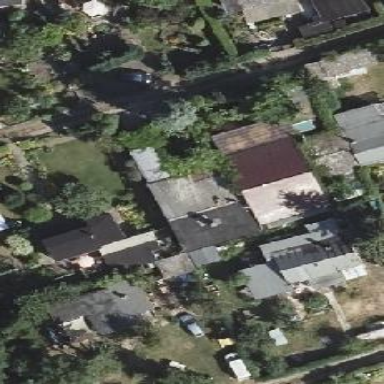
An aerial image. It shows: Shed.